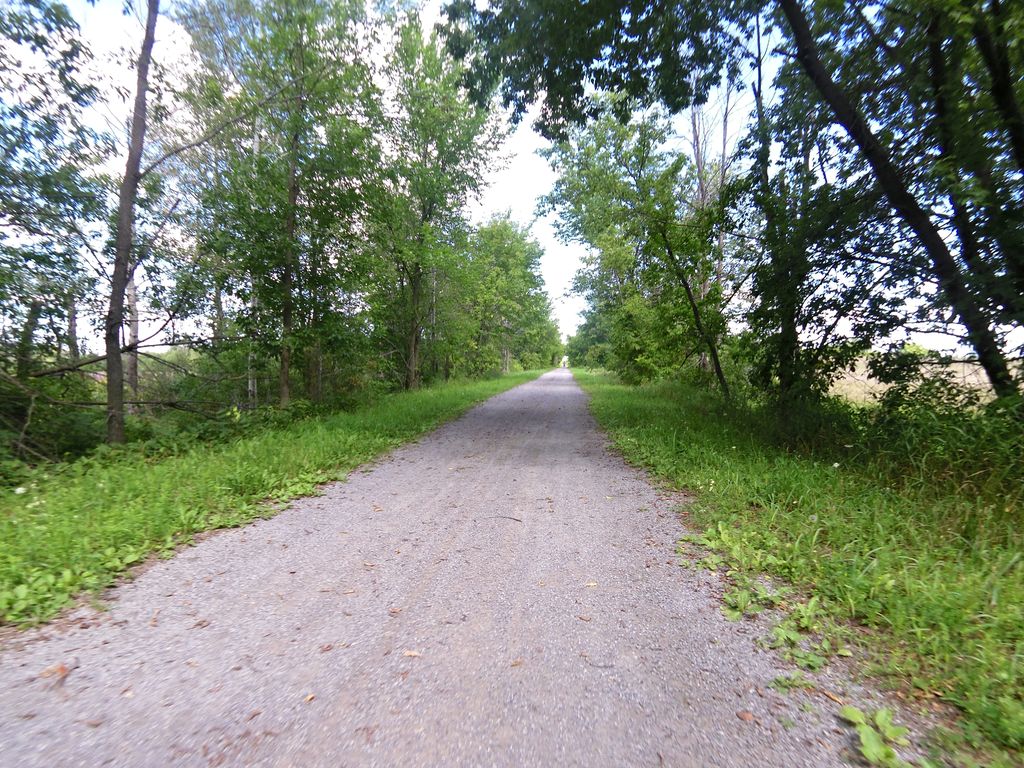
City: ottawa-gatineau